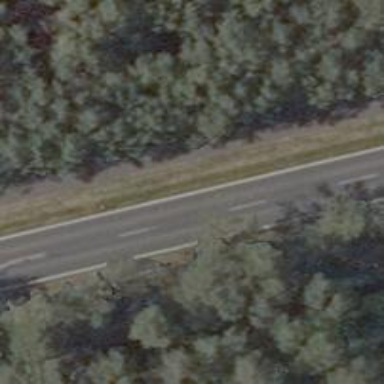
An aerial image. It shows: Asphalt road classified as primary highway.